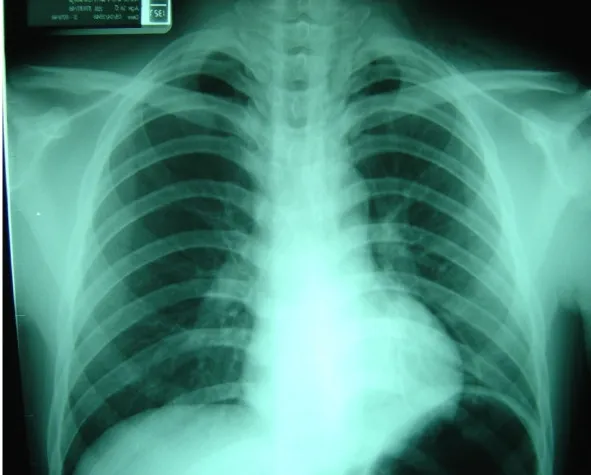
Chest X-Ray showed pneumomediastinum.
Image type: radiology (x_ray)